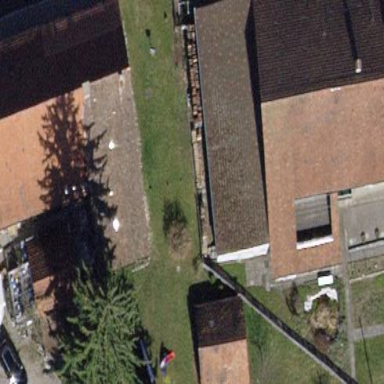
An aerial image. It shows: Building with tile roof.